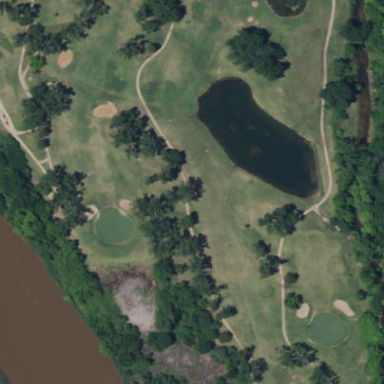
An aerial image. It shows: Golf fairway surrounded by grass.